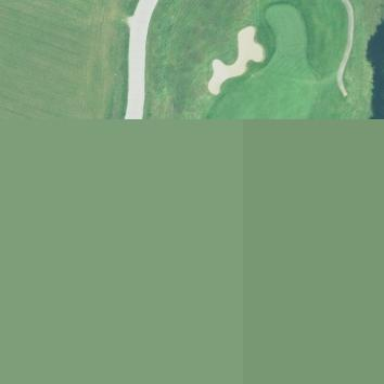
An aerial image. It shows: Golf fairway surrounded by grass.